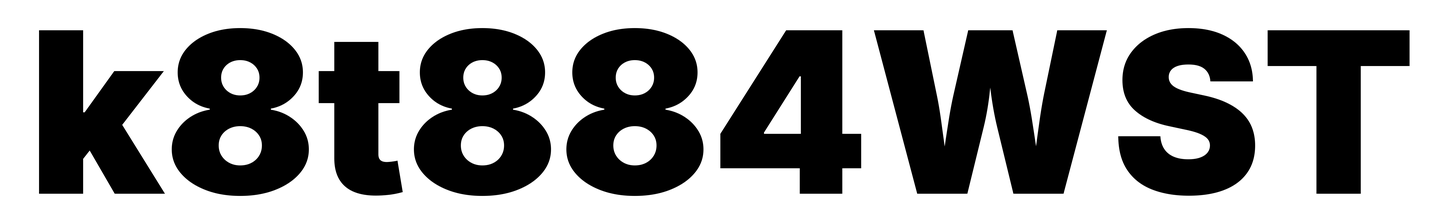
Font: Inter_Black